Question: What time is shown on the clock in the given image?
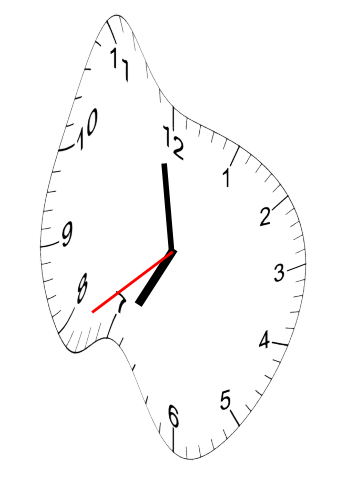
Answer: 06:58:39